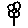
Label: flower